Interaction volume radius: 10 \u00c5
Interaction volume height: 20 \u00c5
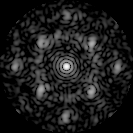
Disorder parameter: 0.5197